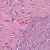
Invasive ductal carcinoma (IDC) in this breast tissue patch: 0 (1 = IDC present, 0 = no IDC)